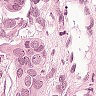
Metastatic tissue present: yes